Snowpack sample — Buffalo Mountain, Silverthorne, Colorado, USA (1/25/25, 10:11 AM MST)
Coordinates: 39.6222, -106.1139
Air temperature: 22 °F
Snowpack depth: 110 cm
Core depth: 30 cm
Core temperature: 42.8 °F
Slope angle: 12°, slope face: 102°
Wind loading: high
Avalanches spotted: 0
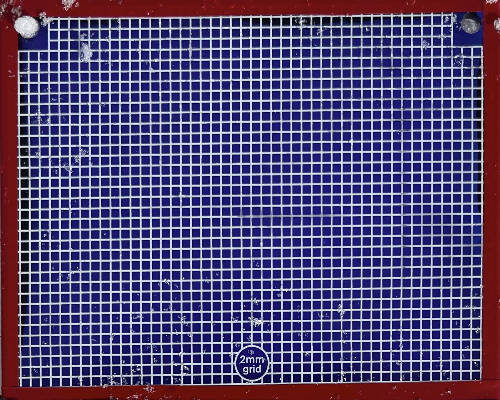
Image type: profile
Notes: No avalanches nearby, collected on the outskirts of a fire break 15 meters from the treeline, on way to Buffalo and Red Mountain